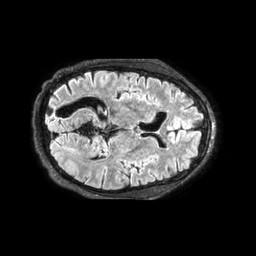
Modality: FLAIR
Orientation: axial
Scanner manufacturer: philips
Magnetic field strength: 3 T
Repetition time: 4.8 s
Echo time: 0.34 s